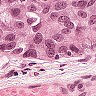
Metastatic tissue present: yes